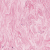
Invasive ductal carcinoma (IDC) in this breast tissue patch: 0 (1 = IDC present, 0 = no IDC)